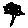
Label: tree